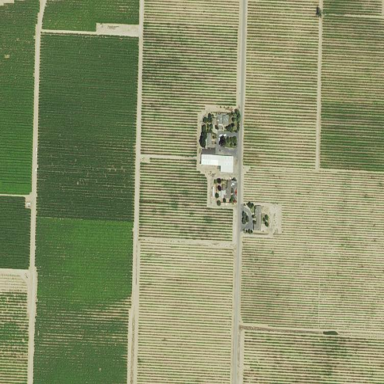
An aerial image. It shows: Vineyard.